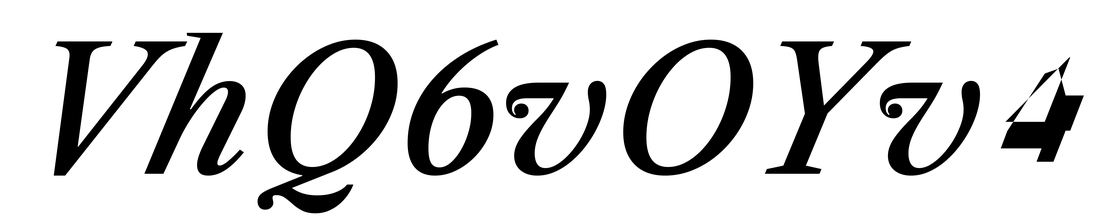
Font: LibreCaslonText-Italic_Medium_Italic